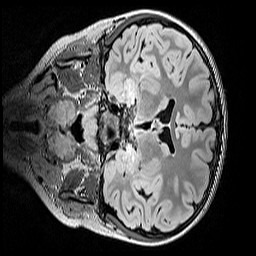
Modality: FLAIR
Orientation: coronal
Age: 9
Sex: male
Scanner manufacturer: siemens
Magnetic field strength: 3 T
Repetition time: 5 s
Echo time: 0.388 s